Here is the raw acceleration-versus-time signal recorded on a bearing housing. Classify the bearing condition as one of: normal, inner_race, outer_race, ball.
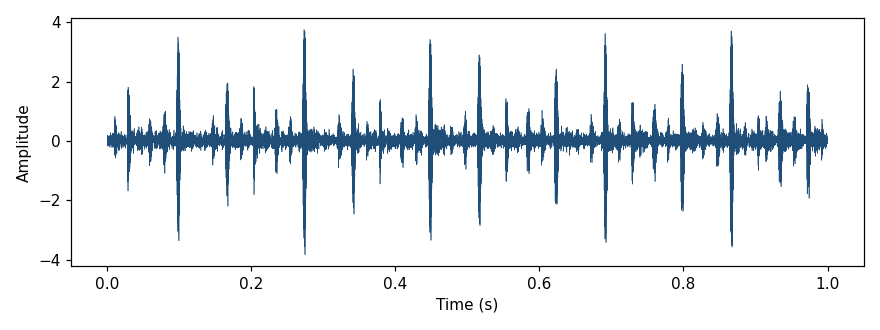
Answer: outer_race